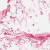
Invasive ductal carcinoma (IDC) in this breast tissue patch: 0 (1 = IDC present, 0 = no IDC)